Aerial crown-view tile of a tropical tree (Barro Colorado Island, Panama), acquired 20250512:
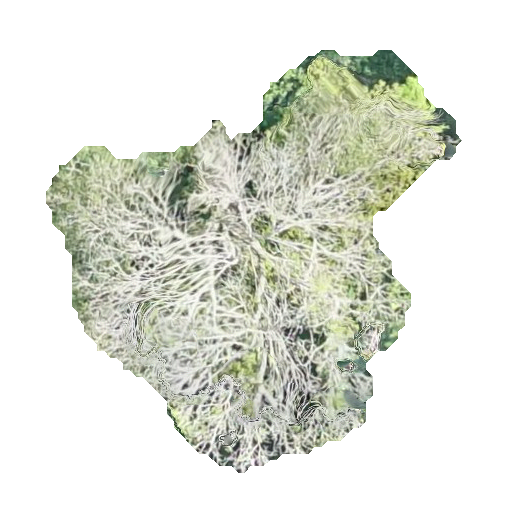
Species: Tabebuia rosea
GBIF accepted scientific name: Tabebuia rosea
Crown area: 150.955 m²